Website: bh-photo
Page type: address-validator
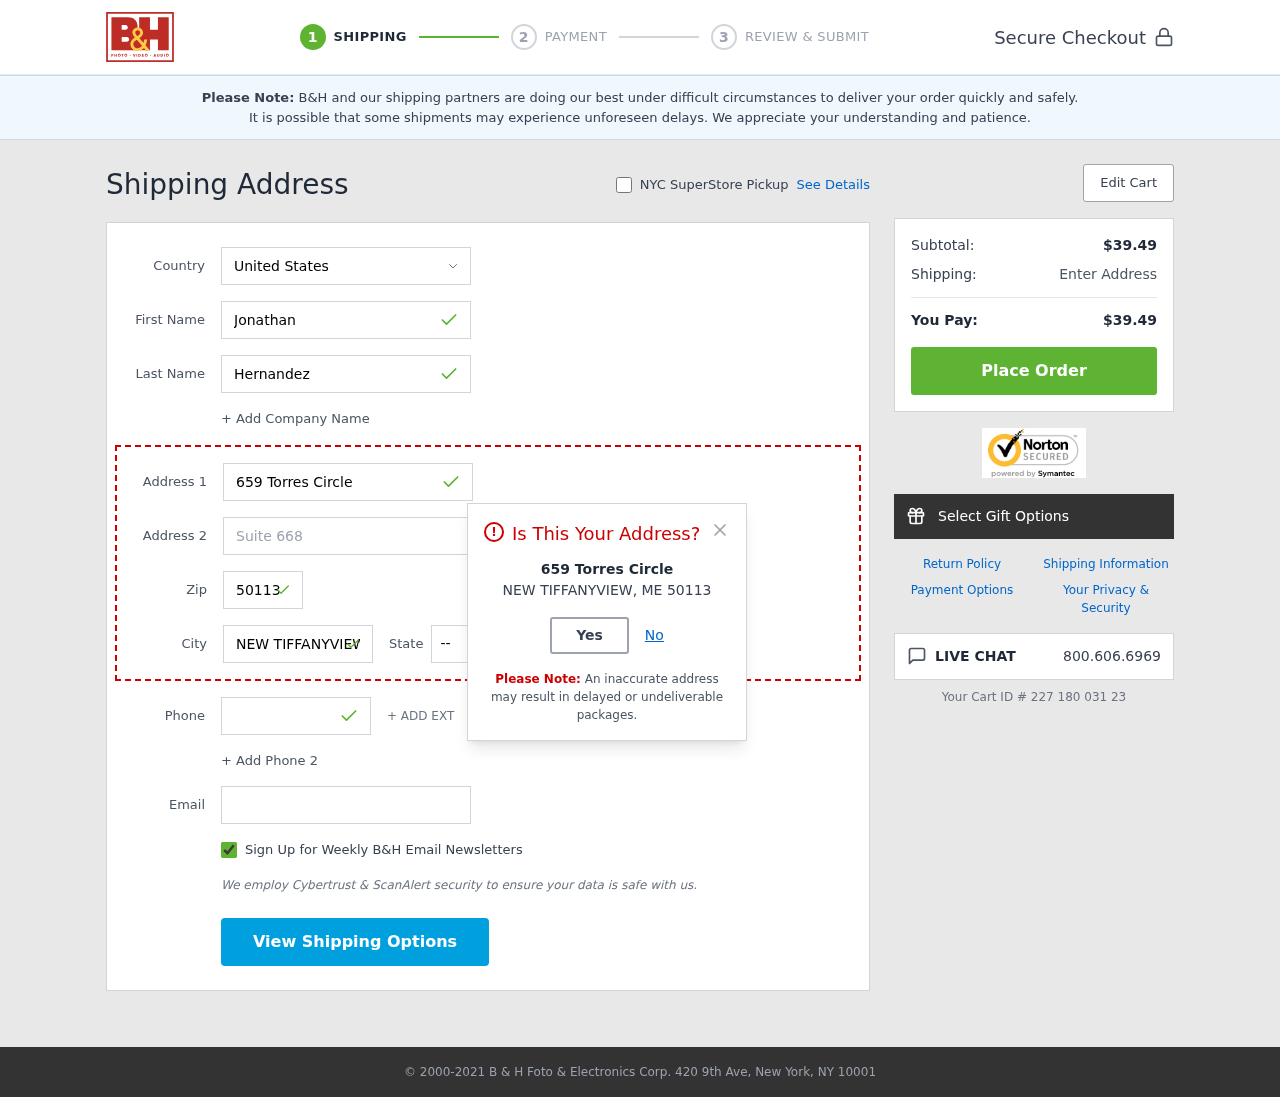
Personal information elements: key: PII_CITY
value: New Tiffanyview
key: PII_COUNTRY
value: United States
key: PII_EMAIL
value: jonathan.hernandez@hotmail.com
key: PII_FIRSTNAME
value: Jonathan
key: PII_LASTNAME
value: Hernandez
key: PII_PHONE
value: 4437195455
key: PII_POSTCODE
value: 50113
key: PII_STATE_ABBR
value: ME
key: PII_STREET
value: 659 Torres Circle
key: PII_STREET2
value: Suite 668
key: PII_CITY_MODAL
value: NEW TIFFANYVIEW
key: PII_POSTCODE_FULL
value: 50113
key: PII_POSTCODE_NUMERIC
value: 50113
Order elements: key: ORDER_SUBTOTAL
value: $39.49
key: ORDER_TOTAL
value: $39.49
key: ORDER_ID
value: Your Cart ID # 227 180 031 23